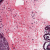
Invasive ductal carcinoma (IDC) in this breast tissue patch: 0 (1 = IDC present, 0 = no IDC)